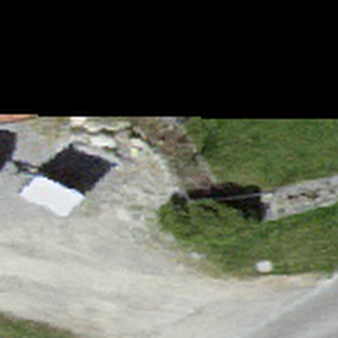
Label: other